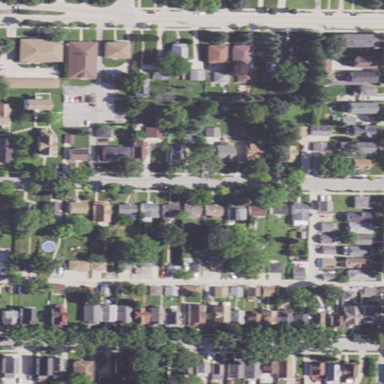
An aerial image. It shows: Sidewalk.